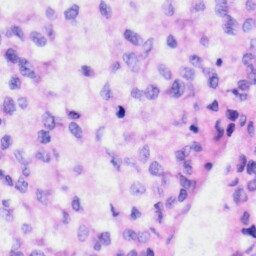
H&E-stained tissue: Liver